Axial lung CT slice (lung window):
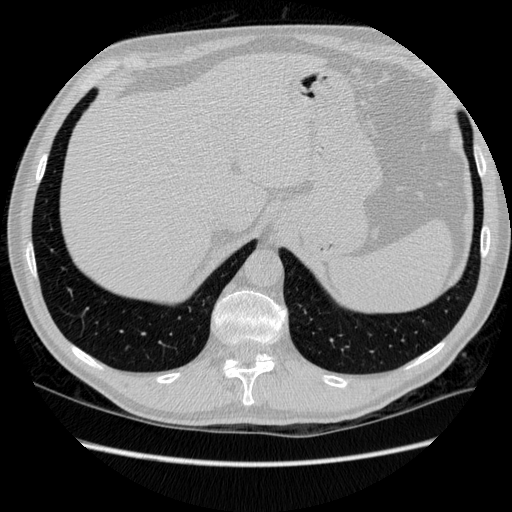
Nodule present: no